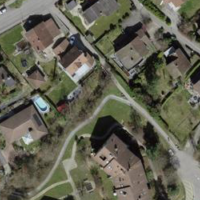
EUNIS habitat code: 55
Species observed at this site:
Allium ursinum